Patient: sex M, age 52
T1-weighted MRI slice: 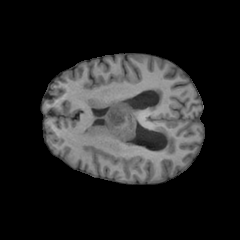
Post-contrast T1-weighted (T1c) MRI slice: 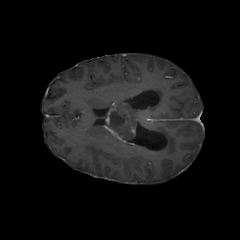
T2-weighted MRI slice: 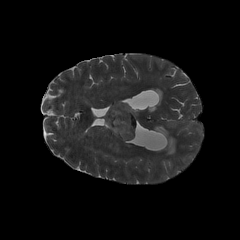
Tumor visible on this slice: yes
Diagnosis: Glioblastoma, IDH-wildtype
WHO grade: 4